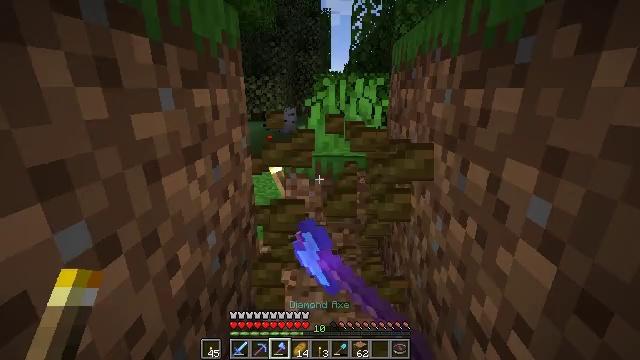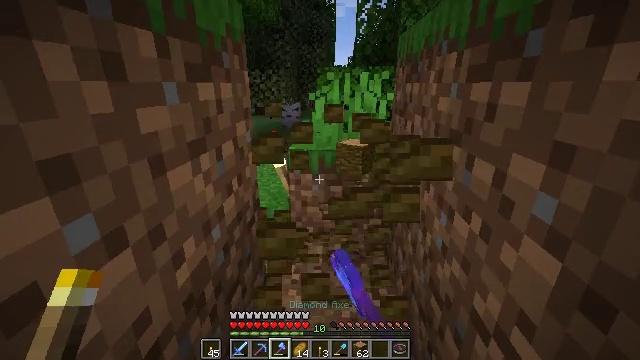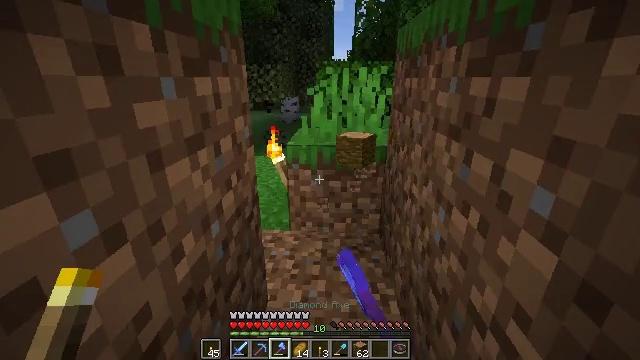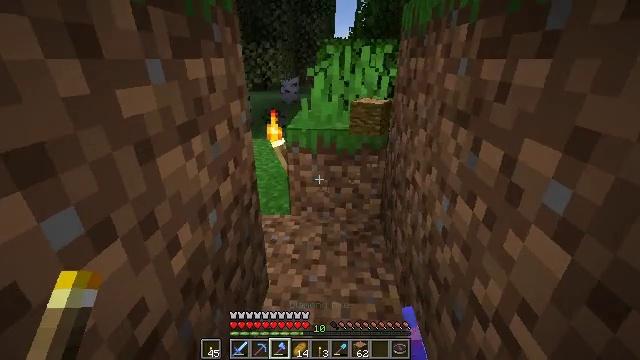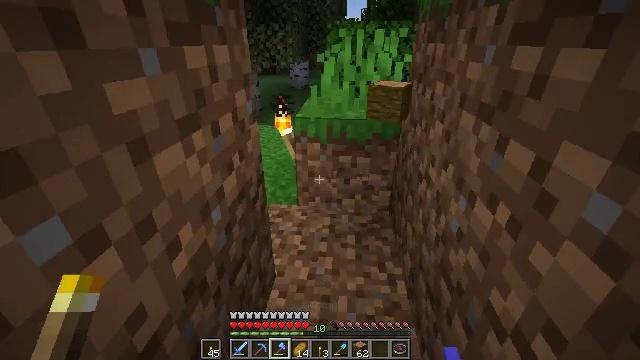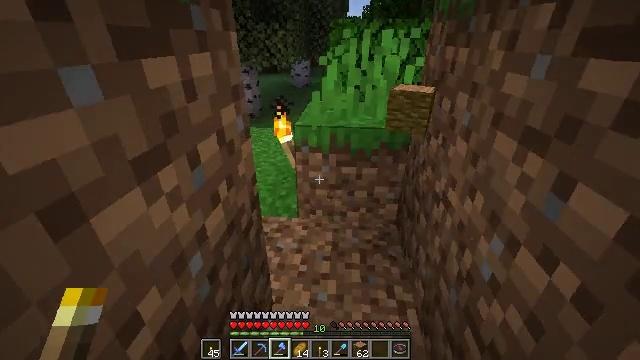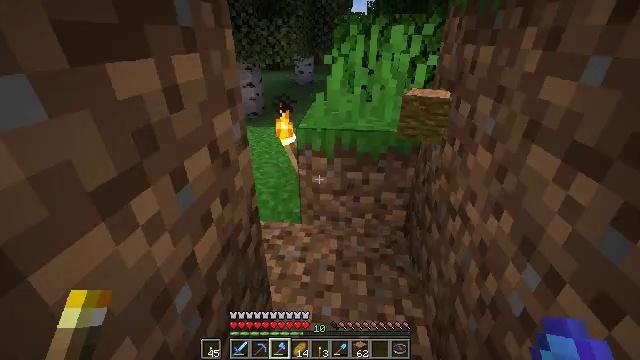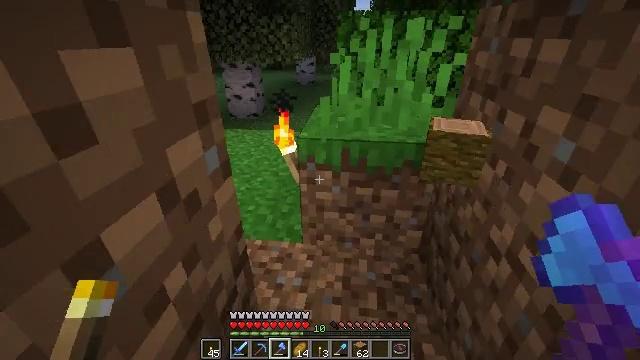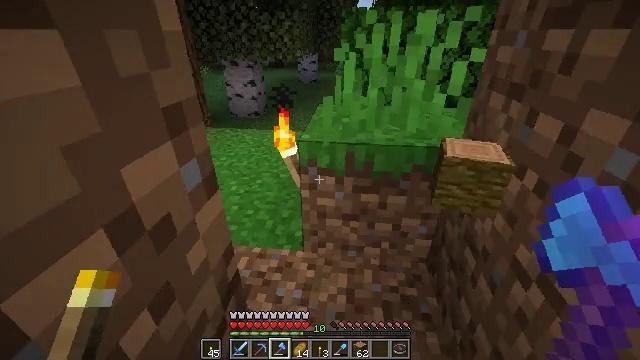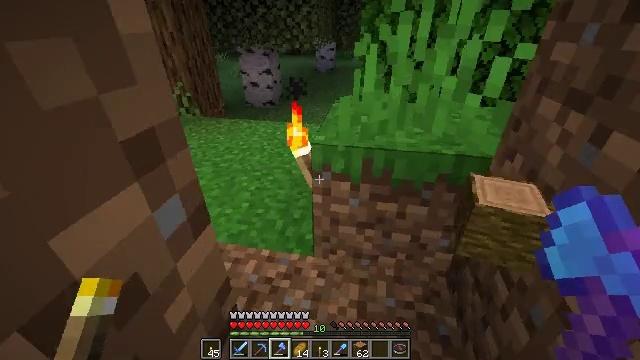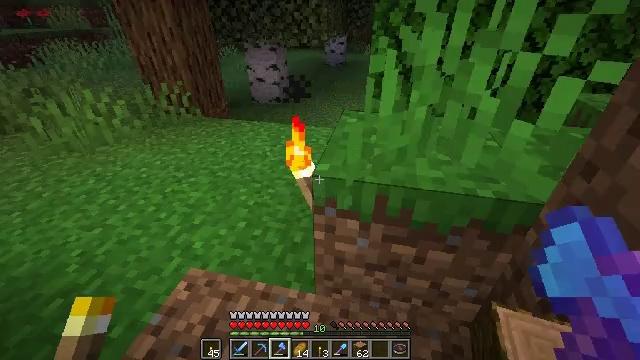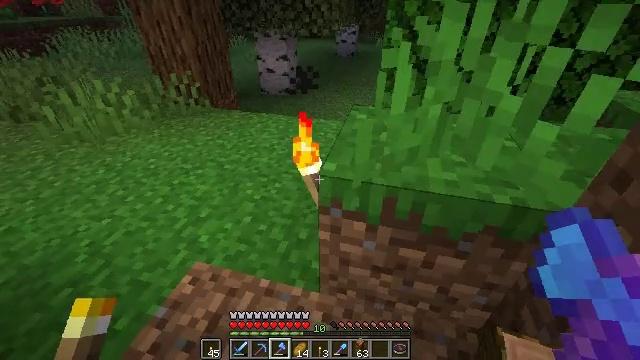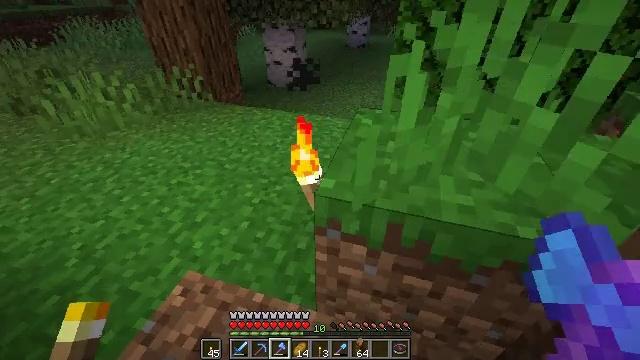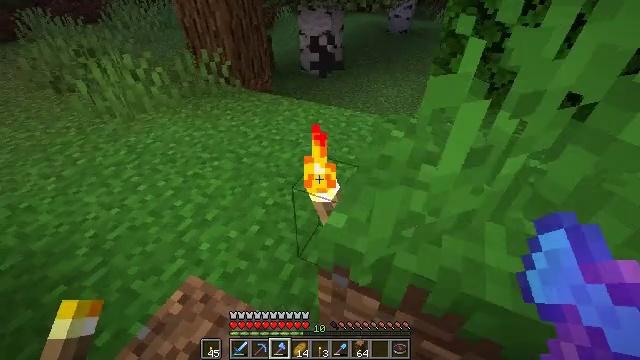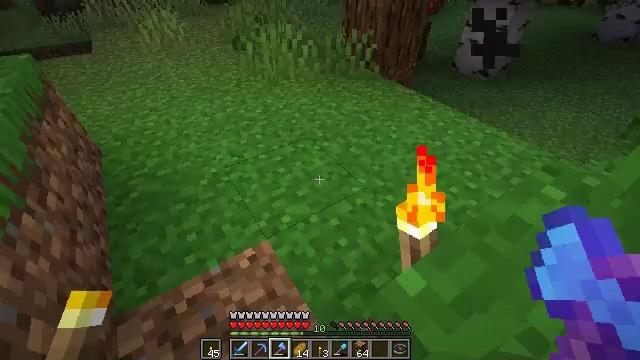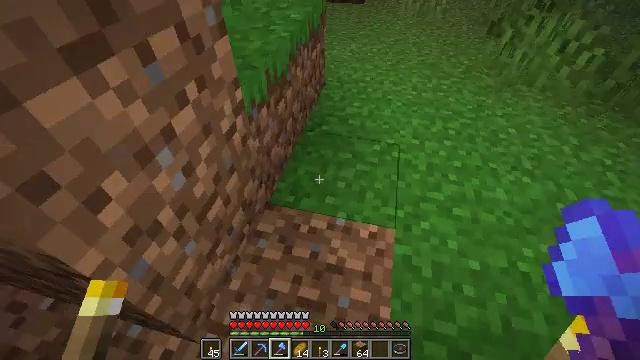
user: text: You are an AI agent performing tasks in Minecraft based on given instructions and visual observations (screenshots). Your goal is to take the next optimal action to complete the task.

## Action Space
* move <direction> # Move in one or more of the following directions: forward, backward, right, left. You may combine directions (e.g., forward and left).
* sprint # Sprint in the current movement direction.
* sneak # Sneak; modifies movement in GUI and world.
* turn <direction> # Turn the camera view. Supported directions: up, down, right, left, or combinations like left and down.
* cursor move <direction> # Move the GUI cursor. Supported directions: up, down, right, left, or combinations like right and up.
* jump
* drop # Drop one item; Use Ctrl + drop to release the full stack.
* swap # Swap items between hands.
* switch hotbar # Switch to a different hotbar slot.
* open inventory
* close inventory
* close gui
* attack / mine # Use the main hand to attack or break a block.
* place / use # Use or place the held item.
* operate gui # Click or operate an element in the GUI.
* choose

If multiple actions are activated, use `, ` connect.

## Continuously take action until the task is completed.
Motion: motion action
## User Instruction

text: Remove the white bed from its place.
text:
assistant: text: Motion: turn down
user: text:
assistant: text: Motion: turn down
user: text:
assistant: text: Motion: move forward, turn down
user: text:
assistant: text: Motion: move forward, turn left and down
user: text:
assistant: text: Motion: move forward
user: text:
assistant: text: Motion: move forward
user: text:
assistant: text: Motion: move forward
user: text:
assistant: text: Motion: move forward
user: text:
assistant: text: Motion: move forward, turn left and down
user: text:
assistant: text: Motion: move forward, turn left and down
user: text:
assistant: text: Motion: move forward, turn left and down
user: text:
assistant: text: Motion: move forward, turn left and down
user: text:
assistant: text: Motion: move forward, turn left and down
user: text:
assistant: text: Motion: turn left and down
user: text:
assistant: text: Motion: turn left and down
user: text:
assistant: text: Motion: turn left and up
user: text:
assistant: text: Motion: turn right and up
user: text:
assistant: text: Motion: no_op
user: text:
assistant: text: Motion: no_op
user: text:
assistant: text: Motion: turn up
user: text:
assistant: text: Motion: turn left and up
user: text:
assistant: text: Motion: turn left and up
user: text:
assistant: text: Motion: turn left and up
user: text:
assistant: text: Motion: move forward, turn up
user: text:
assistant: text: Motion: move forward and move left, turn up
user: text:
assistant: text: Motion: move forward and move left
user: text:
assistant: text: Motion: move forward and move left
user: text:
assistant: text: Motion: move forward and move left
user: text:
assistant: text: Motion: move forward
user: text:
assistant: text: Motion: move forward